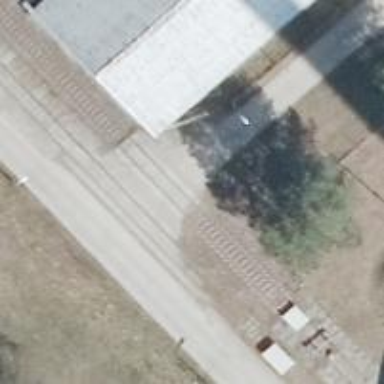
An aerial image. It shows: Railway spur service.